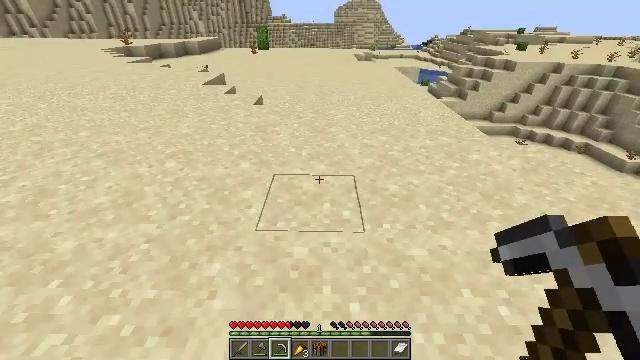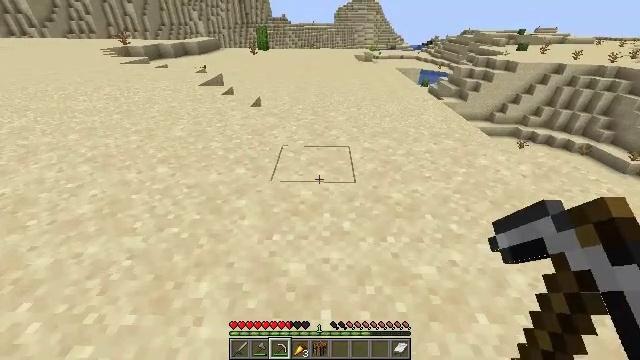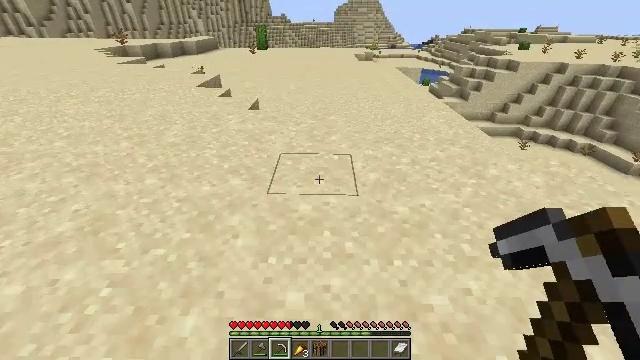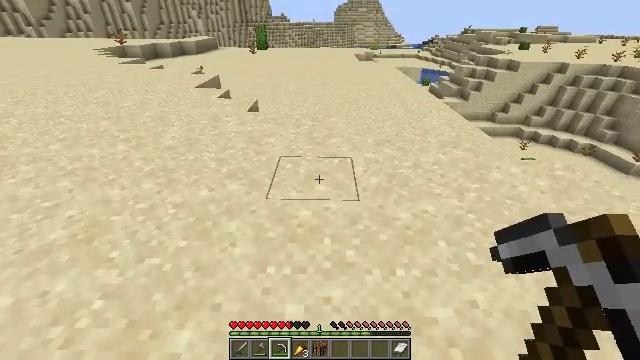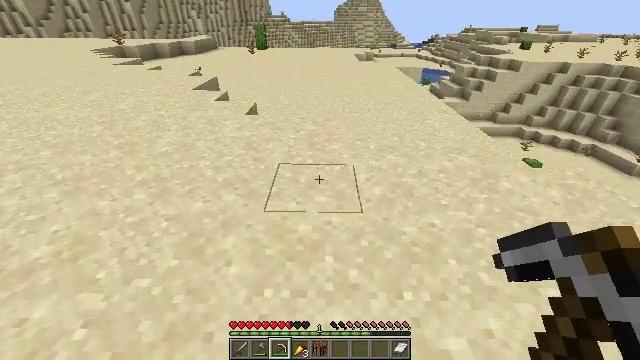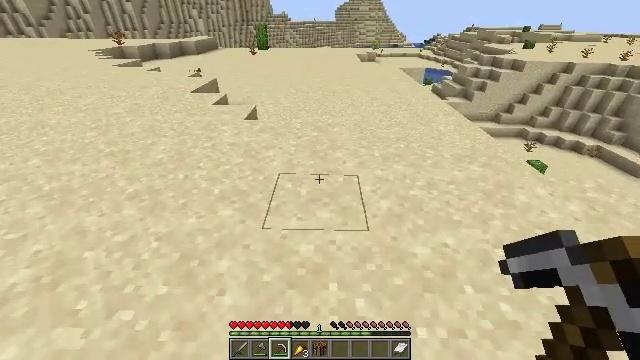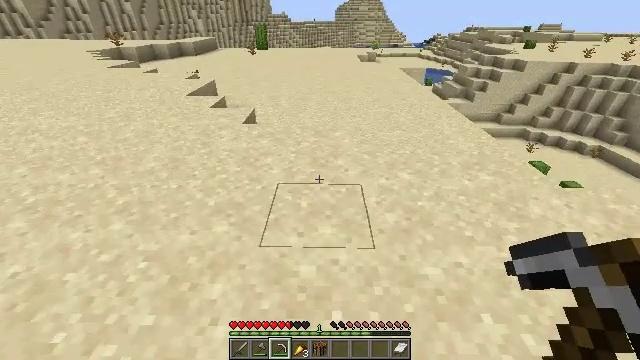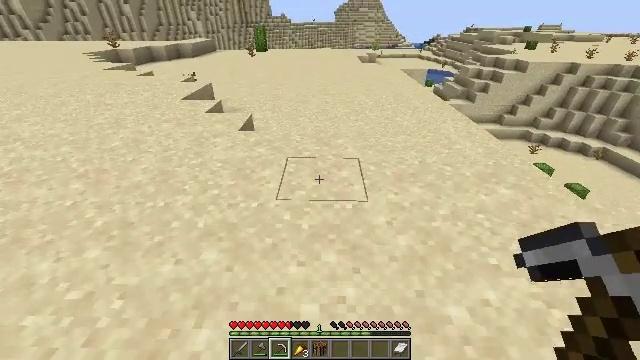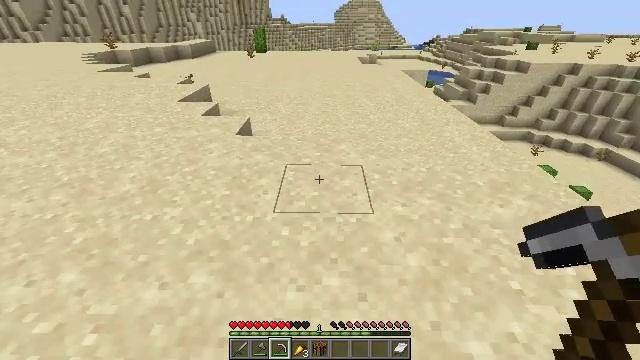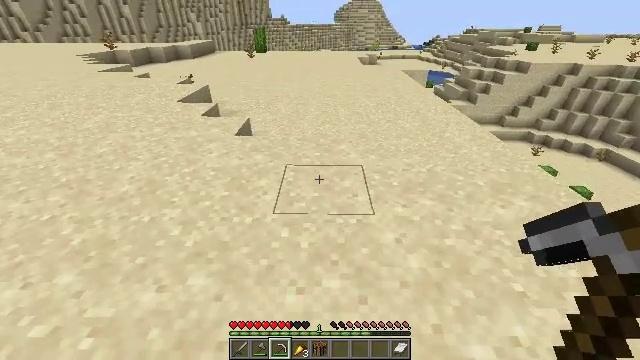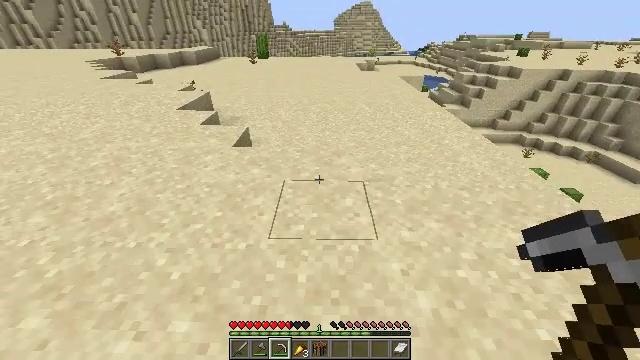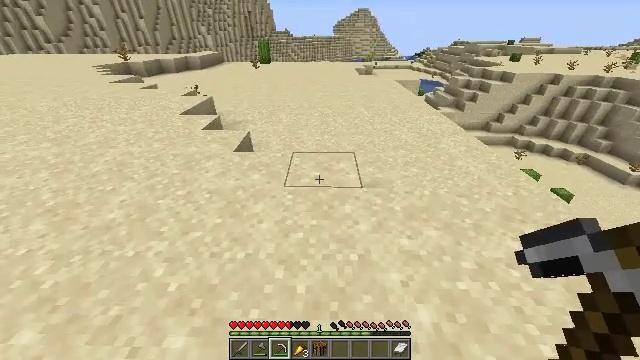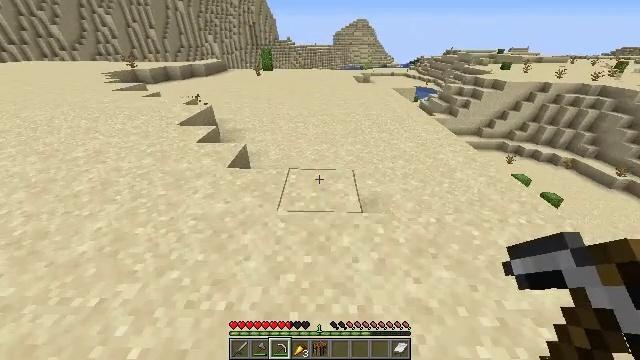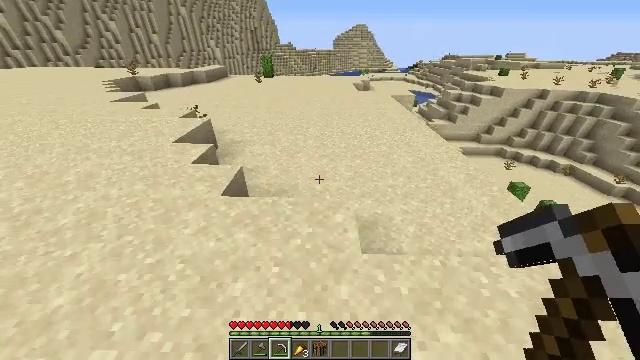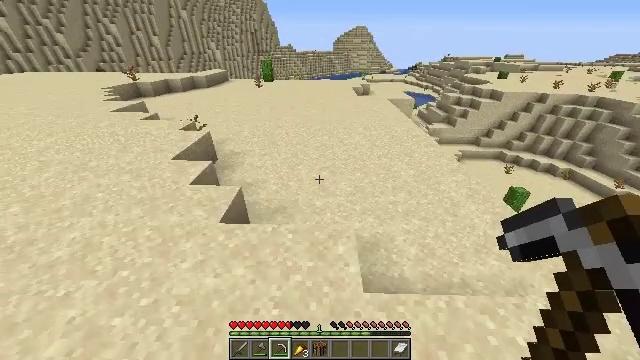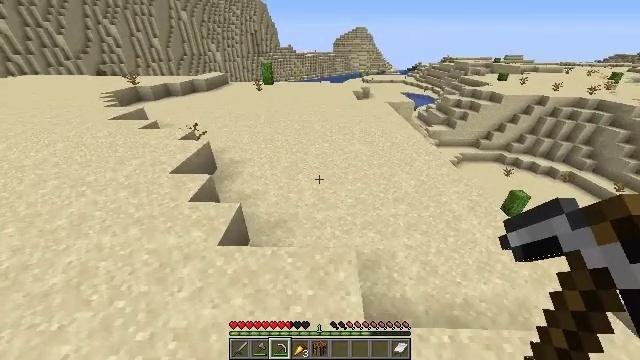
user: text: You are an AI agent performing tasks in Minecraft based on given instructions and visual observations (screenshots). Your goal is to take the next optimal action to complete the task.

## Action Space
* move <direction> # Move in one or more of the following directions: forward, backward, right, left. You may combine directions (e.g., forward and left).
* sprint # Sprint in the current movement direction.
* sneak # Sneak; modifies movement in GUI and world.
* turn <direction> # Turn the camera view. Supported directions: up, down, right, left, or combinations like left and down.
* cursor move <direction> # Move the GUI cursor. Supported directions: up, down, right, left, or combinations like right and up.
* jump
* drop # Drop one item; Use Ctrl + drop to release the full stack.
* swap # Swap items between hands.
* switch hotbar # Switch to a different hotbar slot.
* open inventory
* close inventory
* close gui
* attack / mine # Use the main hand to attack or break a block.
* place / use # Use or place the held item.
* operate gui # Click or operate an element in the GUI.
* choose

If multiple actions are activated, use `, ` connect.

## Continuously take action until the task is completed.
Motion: motion action
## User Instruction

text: Harvest hay blocks from the village.
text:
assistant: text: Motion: move forward
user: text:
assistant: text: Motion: move forward
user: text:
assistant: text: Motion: move forward
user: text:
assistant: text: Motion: move forward
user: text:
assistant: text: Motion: move forward
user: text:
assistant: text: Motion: move forward
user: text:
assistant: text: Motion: move forward
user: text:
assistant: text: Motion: move forward
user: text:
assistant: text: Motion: move forward, sprint
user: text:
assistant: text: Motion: move forward, sprint
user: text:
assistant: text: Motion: move forward, sprint
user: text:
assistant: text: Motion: move forward, sprint
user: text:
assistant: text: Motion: move forward, jump
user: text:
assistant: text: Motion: move forward, jump
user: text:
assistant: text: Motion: move forward, jump
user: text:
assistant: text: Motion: move forward, jump
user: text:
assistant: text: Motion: move forward, jump
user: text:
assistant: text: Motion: move forward, jump
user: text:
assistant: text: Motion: move forward, jump
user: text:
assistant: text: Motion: move forward, jump
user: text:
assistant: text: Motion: move forward, jump
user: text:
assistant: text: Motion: move forward, jump
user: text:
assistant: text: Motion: move forward, jump
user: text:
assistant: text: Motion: move forward, jump
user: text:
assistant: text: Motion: move forward, jump
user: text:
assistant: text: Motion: move forward, jump
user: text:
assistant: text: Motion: move forward, jump
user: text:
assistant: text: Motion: move forward, jump
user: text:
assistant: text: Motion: move forward, jump
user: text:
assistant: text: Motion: move forward, jump